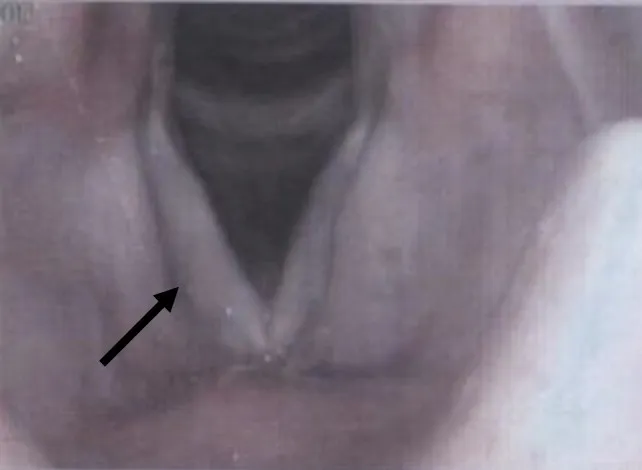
Vocal cord of the patient after treatment.
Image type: endoscopy (gi_endoscopy)